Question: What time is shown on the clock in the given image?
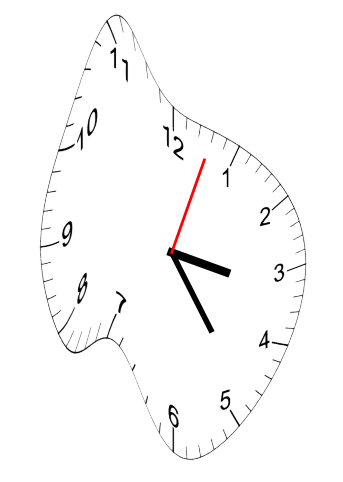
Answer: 03:24:03